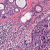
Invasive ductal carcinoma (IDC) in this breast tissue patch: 0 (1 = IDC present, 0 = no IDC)